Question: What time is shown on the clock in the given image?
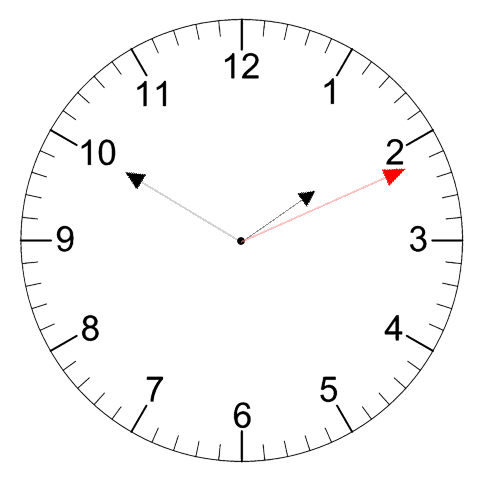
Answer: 01:50:11